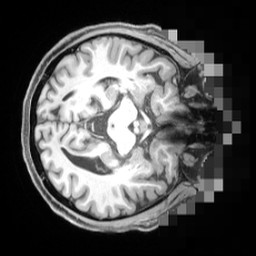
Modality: T1w
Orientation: axial
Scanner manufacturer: siemens
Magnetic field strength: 3 T
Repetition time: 2.55 s